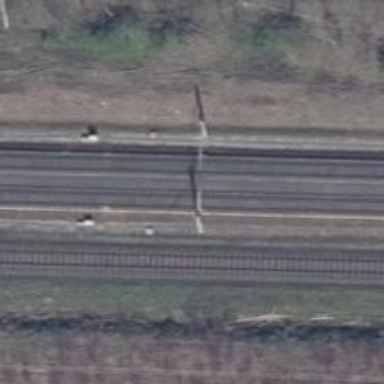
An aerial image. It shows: Railway milestone with catenary mast.